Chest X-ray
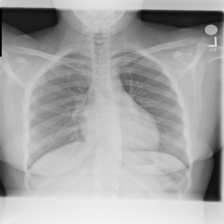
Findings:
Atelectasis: negative
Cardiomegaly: negative
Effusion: negative
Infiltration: negative
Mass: negative
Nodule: negative
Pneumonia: negative
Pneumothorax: negative
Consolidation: negative
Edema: negative
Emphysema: negative
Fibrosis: negative
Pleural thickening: negative
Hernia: negative